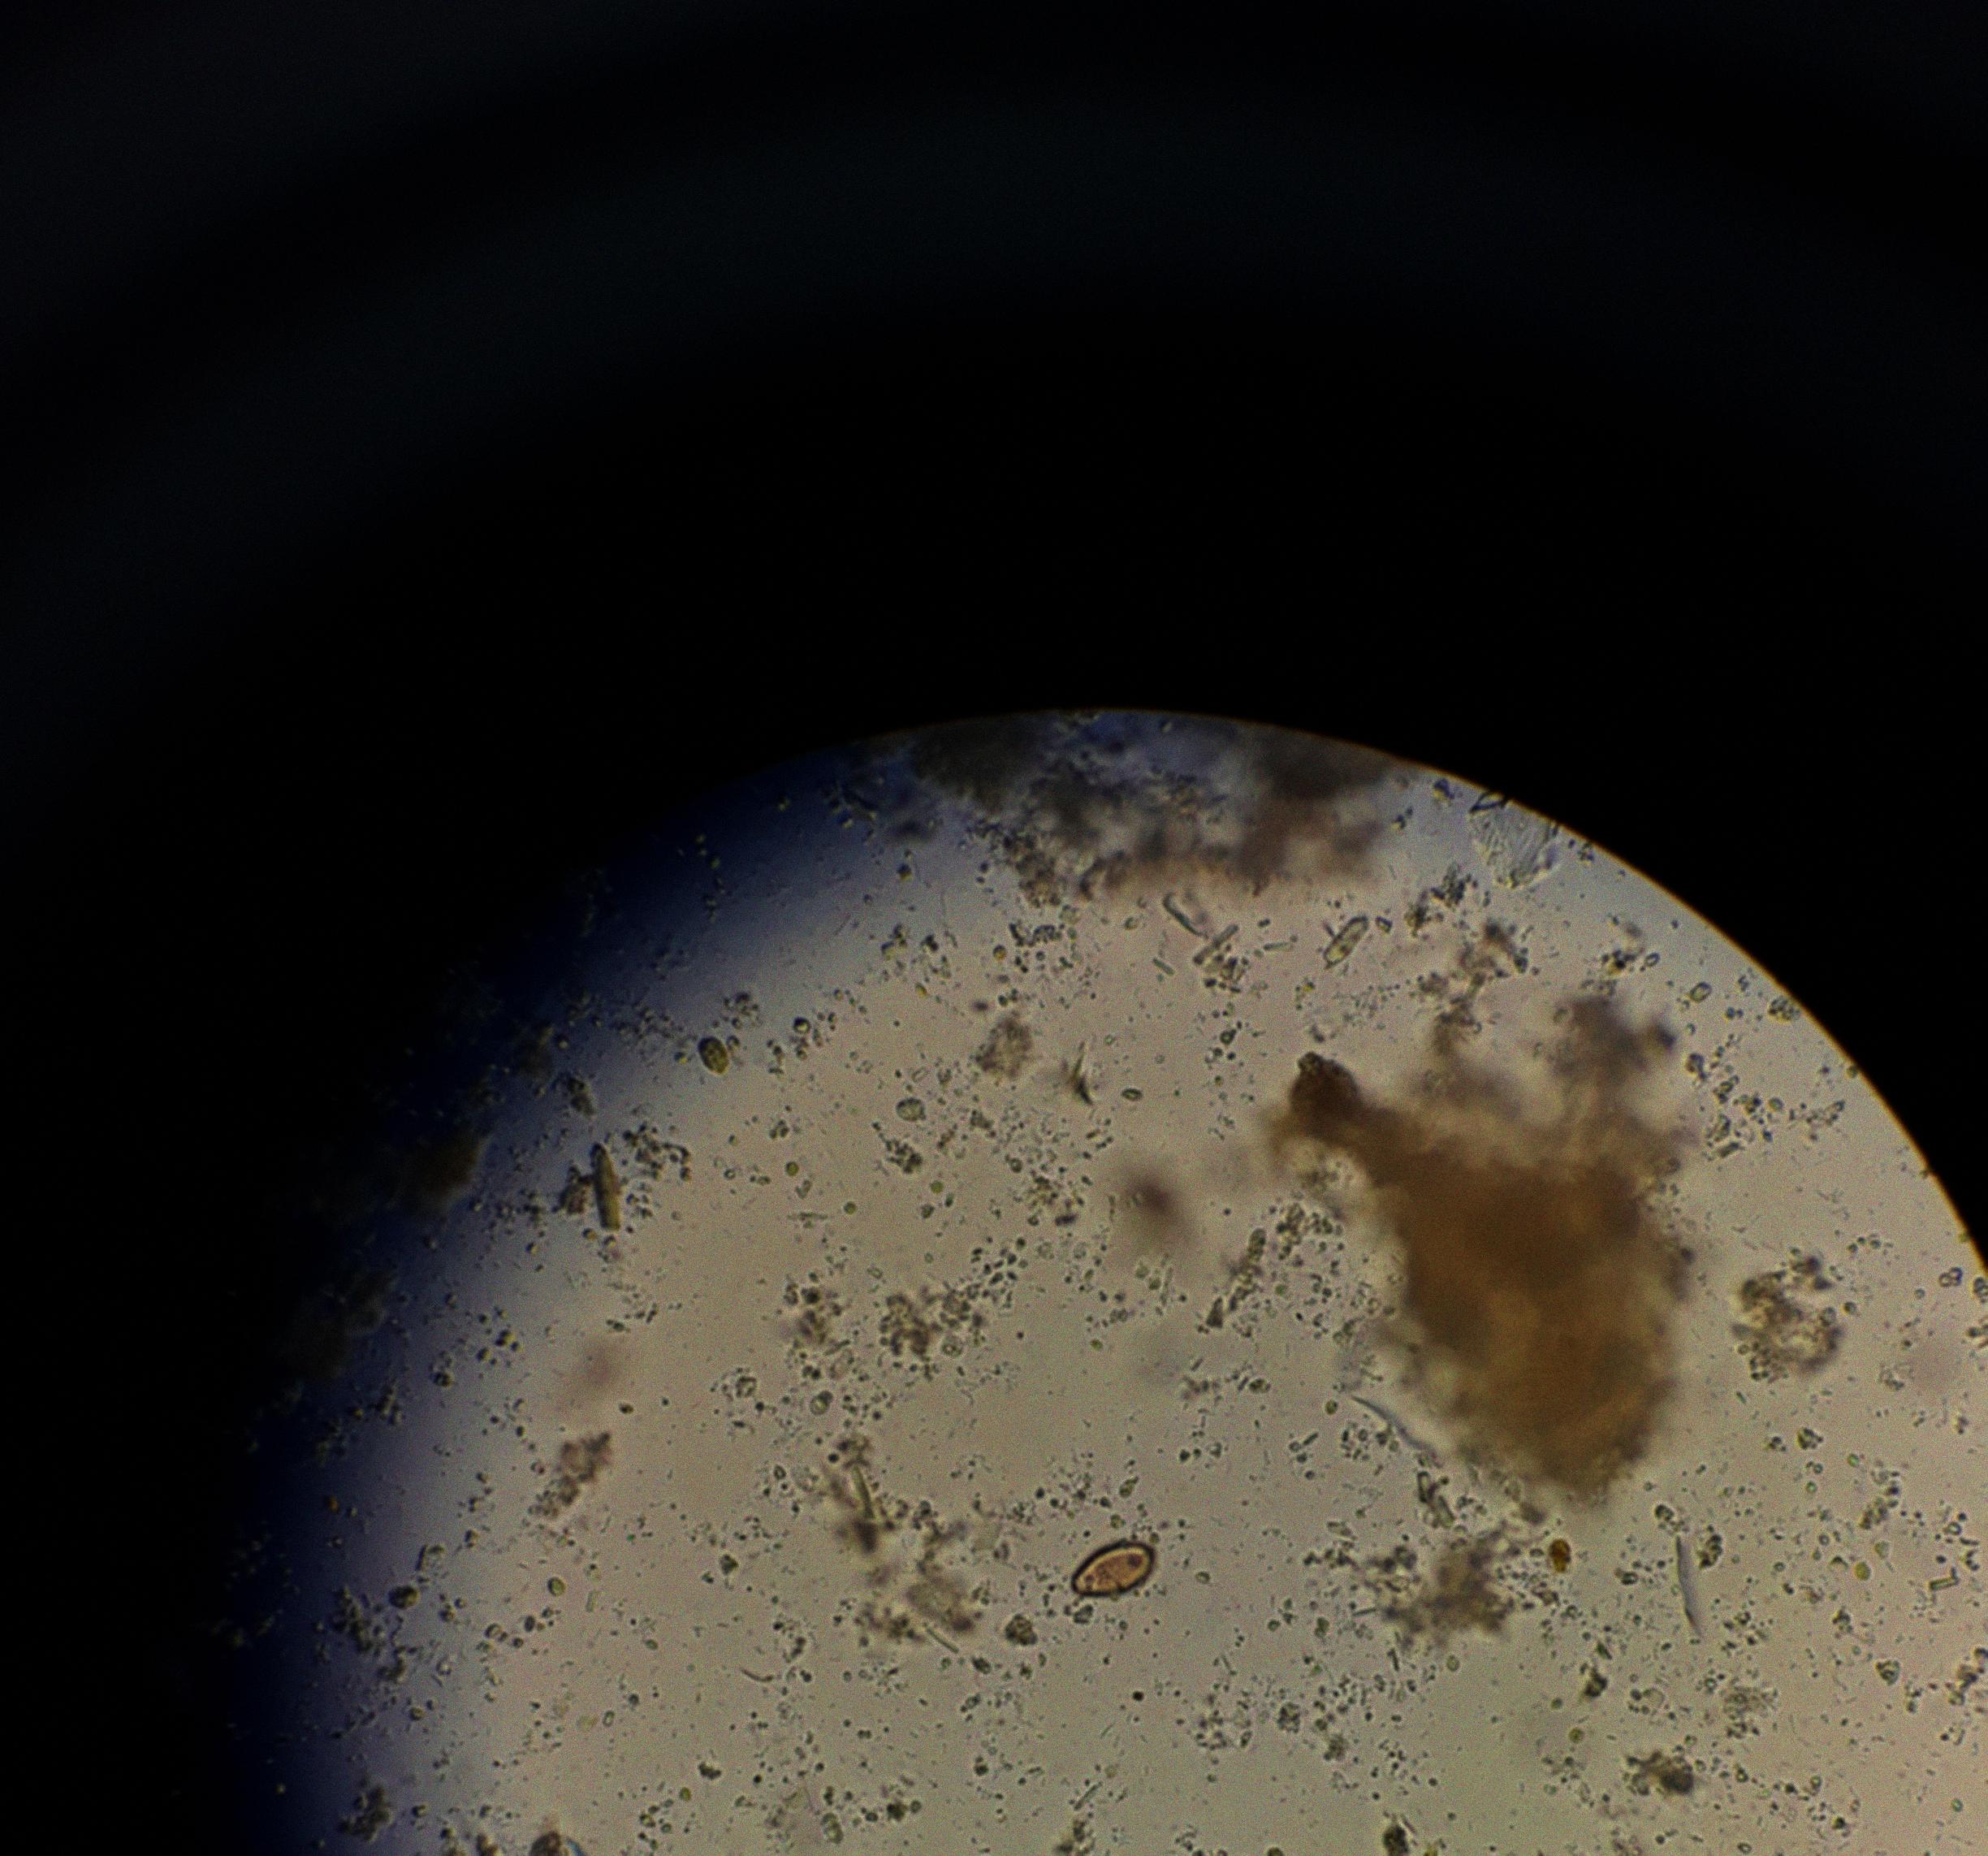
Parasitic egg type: Opisthorchis viverrine